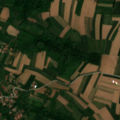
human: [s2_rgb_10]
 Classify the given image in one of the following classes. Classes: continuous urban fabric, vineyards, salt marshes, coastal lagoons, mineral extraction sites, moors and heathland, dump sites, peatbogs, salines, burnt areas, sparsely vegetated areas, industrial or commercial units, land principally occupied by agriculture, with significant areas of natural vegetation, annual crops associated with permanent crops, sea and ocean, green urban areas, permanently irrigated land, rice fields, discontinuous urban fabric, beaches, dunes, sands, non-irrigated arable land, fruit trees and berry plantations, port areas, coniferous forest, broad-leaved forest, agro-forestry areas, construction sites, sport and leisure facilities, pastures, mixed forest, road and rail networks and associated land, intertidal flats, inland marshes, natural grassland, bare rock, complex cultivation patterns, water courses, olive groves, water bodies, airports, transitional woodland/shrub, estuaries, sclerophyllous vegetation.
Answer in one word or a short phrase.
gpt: non-irrigated arable land, complex cultivation patterns, land principally occupied by agriculture, with significant areas of natural vegetation, broad-leaved forest